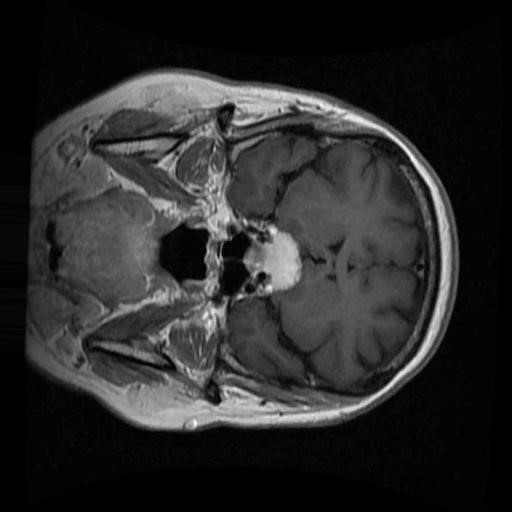
Label: brain_menin